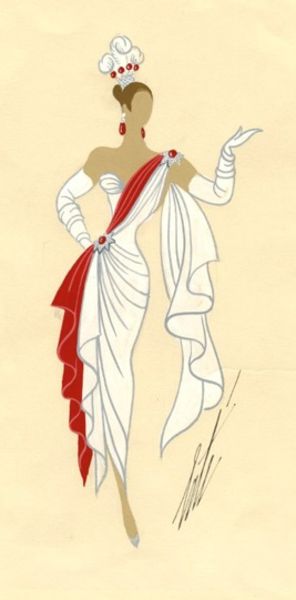
Titel: Lady In Formal Ball Dress
Künstler: Erté
Standort: Amherst (Massachusetts, USA)
Institution: Mead Art Museum, Amherst College
Schlagwörter: celebration, crown, feathers, hat, red, white, women, aristocracy, bun, dress, female, hair, lady, modern, portrait, skirt, woman, yellow, print, brown, feather, hand, glove, food, ear, girl, sash, flat, drawing, fabric, scarf, illustration, outline, sketch, lean, model, abstract, rot, weiss, arms, brown hair, cape, neck, pose, design, draft, art, signature, foot, shoe, shoes, earring, earrings, beautiful, pearls, shoulders, tiara, elegant, gloves, medal, fashion, tan, dance, ball, shape, leg, broche, kleid, ruffle, studie, brooch, jewelry, pin, pretty, princess, cream, host, jewel, white dress, elegance, hait, frills, earings, 20th century, slender, heels, jewels, signed, jewelery, headpiece, wedding, faceless, gala, jewlery, updo, red sash, greeting, wihte, jewellry, no face, womab, madame, caucasian, brocade, coctail, silouhette, partial, xx century, white gloves, high heel, art noveau, night dress, gracious, sasch, white glove, woman in white dress, siilhouette, hostess, wedding dress, swish, one shoe